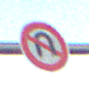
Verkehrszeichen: VerbotWenden
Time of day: SunriseSunset
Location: Outdoor (Nature)
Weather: Clear
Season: NotSpecified
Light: Natural